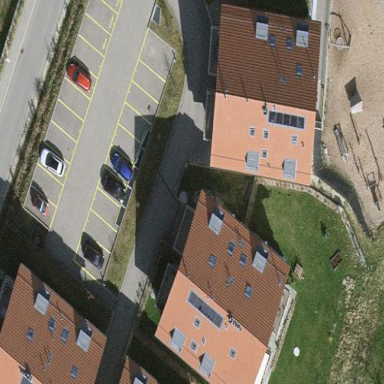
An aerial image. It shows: Parking area with surface.